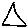
Label: triangle